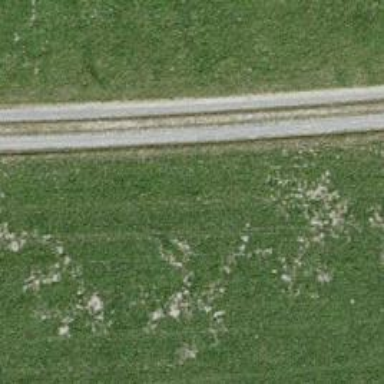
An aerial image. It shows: Track with grade2 tracktype.